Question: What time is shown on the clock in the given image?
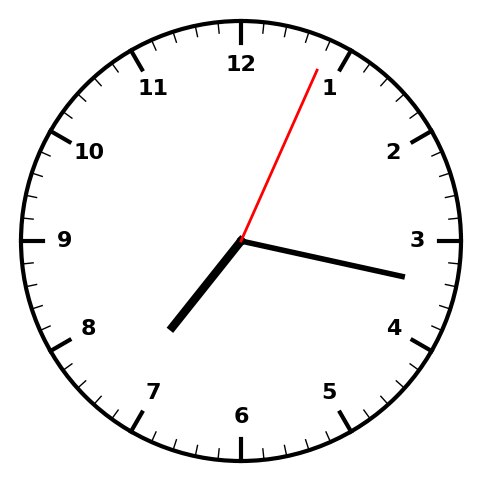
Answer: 07:17:04